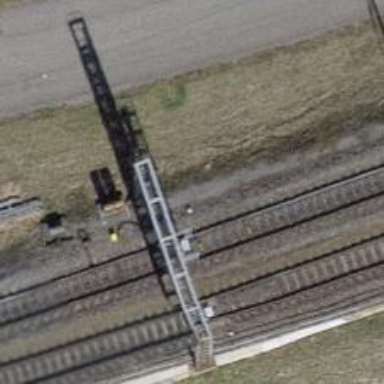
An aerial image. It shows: Single railway track with electrified contact line.